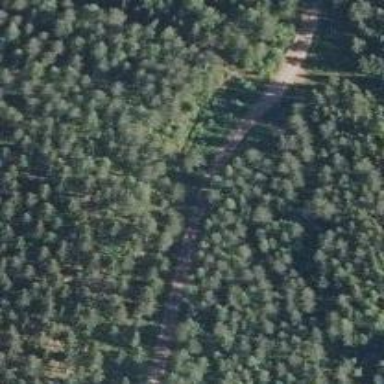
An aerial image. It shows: Unclassified road.